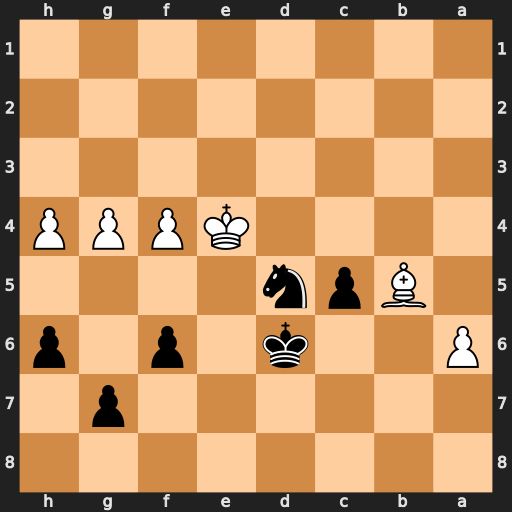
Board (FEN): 8/6p1/P2k1p1p/1Bpn4/4KPPP/8/8/8
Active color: b
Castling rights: -
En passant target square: -
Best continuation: Nc3+ Kd3 Nxb5